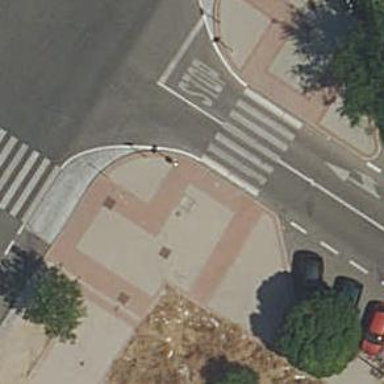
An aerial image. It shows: Sidewalk.